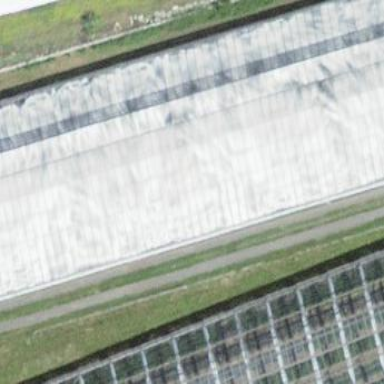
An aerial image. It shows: Greenhouse.